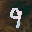
Label: 9